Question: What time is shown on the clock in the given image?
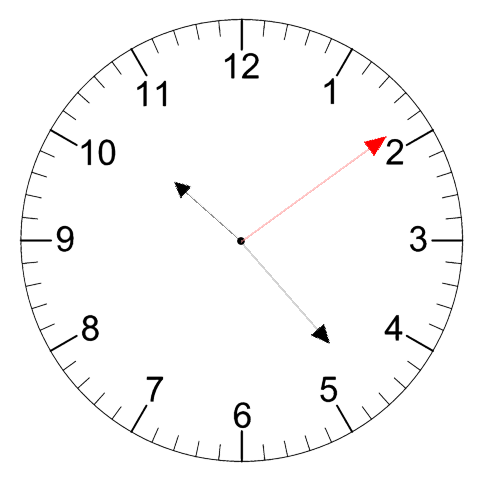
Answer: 10:23:09